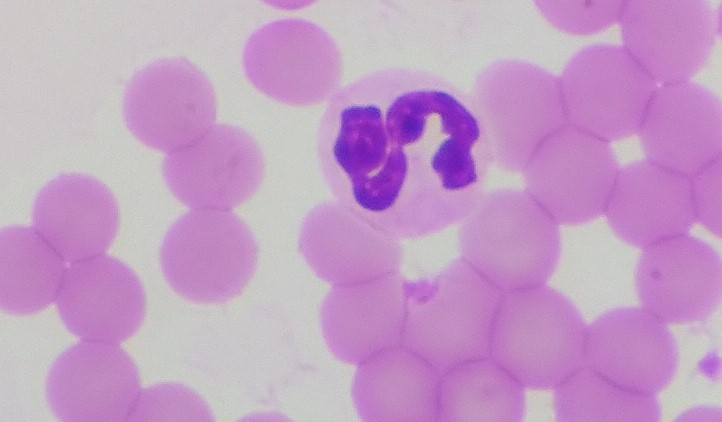
White blood cell type: Neutrophil